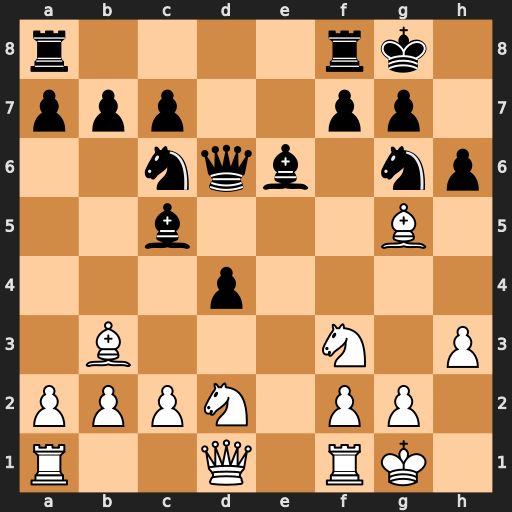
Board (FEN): r4rk1/ppp2pp1/2nqb1np/2b3B1/3p4/1B3N1P/PPPN1PP1/R2Q1RK1
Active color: w
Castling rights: -
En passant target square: -
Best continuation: Ne4 Bxb3 Nxd6